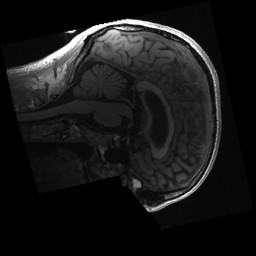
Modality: T1w
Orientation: sagittal
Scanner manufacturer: siemens
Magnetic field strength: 3 T
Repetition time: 2.3 s
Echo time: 0.00289 s